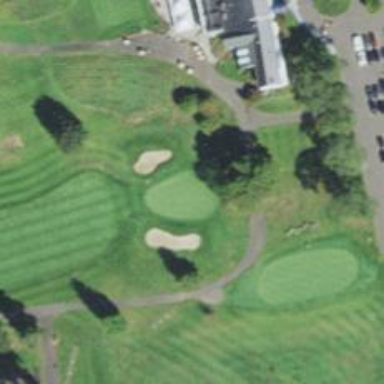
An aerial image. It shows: Golf hole.